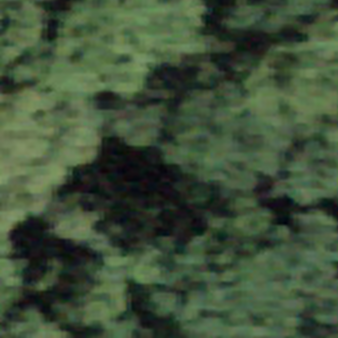
Label: other